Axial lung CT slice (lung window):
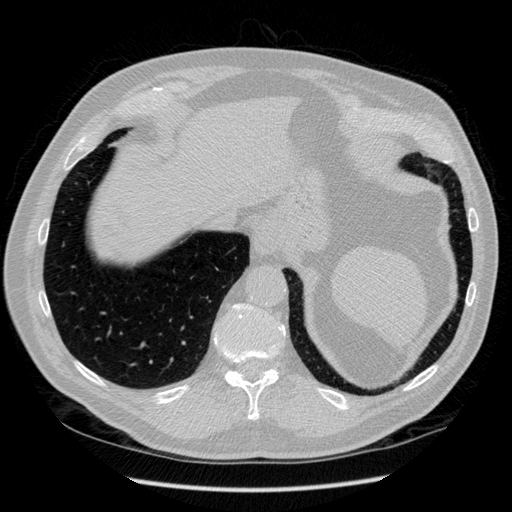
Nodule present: no